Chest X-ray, AP view. Patient: 57 years old, sex M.
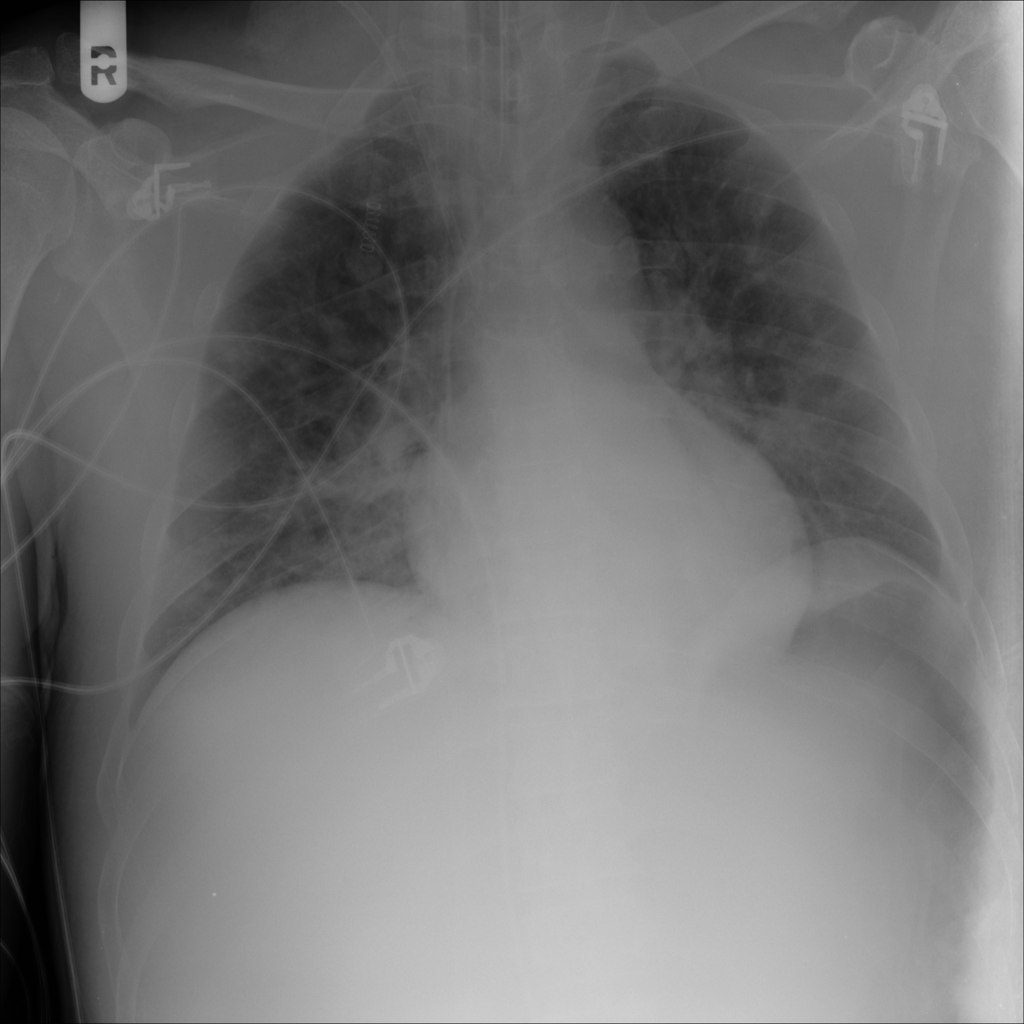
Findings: Edema